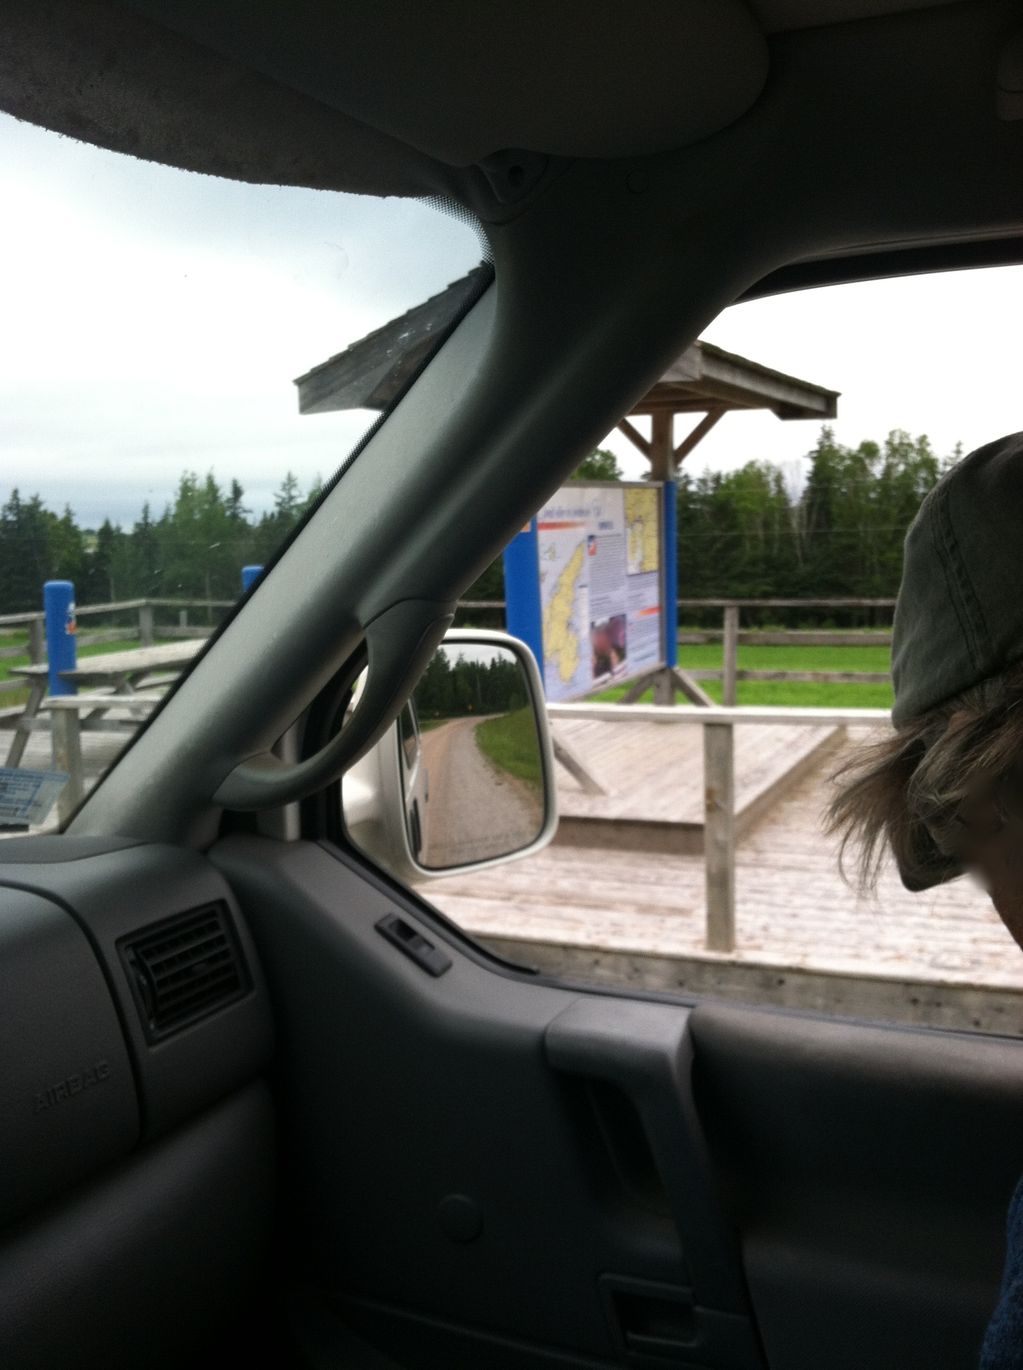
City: charlottetown